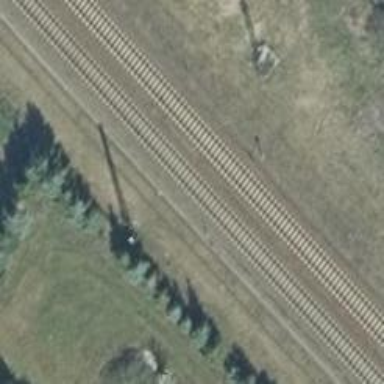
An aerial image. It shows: Railway signal.